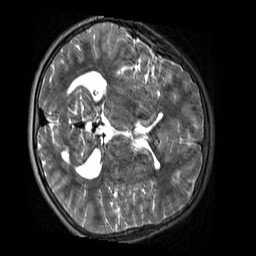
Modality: T2w
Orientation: axial
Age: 11
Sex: male
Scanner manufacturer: siemens
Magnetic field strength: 3 T
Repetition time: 3.2 s
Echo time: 0.408 s